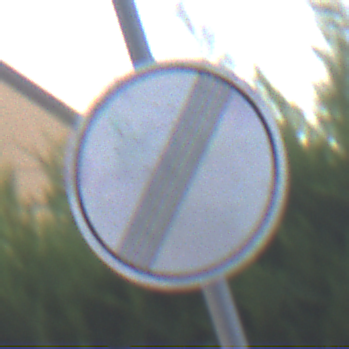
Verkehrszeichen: EndeSaemtlicherBegrenzungen
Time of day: SunriseSunset
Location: Outdoor (Urban)
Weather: Clear
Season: NotSpecified
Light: Natural